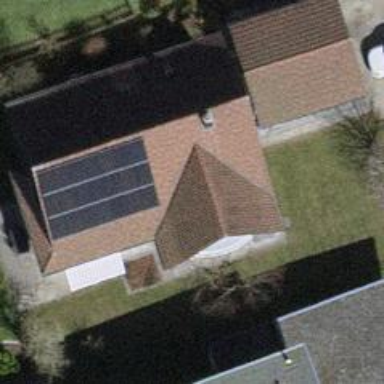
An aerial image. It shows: Detached building.